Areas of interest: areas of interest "Scenic Spot"
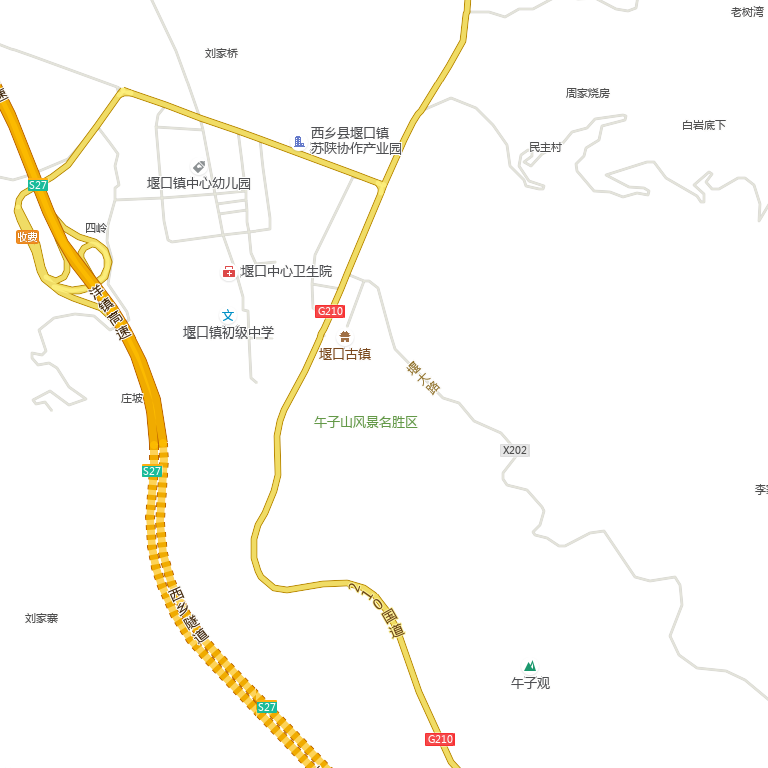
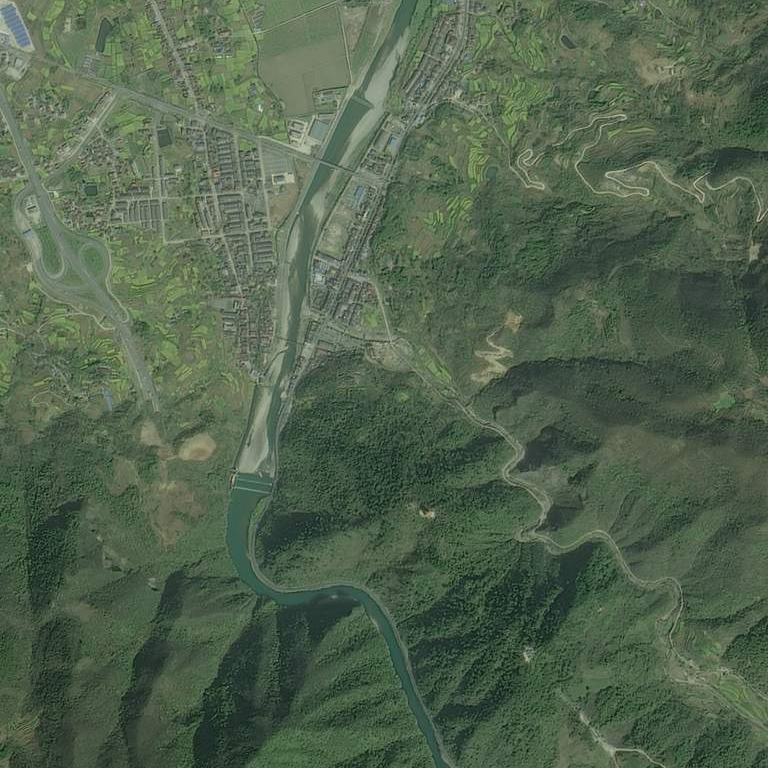